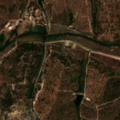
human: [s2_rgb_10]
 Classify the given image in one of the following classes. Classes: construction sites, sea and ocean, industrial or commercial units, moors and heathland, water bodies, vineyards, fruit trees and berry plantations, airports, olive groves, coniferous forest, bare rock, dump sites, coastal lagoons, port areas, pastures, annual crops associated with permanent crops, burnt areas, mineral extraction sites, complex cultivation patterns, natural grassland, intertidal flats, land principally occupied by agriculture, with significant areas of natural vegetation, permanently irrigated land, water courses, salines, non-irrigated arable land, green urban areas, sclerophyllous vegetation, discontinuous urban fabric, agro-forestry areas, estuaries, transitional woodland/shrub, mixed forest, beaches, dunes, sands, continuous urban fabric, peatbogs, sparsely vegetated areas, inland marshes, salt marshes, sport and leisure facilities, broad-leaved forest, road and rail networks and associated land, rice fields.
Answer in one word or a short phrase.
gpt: pastures, broad-leaved forest, mixed forest, transitional woodland/shrub